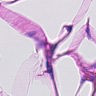
Metastatic tissue present: no